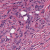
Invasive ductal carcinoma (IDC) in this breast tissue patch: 1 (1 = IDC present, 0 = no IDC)